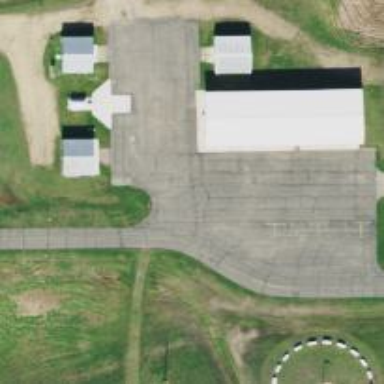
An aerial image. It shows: Taxiway at the airport with asphalt surface.